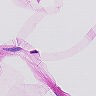
Metastatic tissue present: no